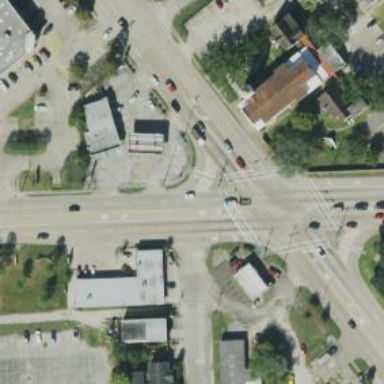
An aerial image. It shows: Uncontrolled road crossing.